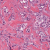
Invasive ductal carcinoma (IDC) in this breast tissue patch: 1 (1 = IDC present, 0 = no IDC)